Question: I have a big problem converting doc/docx to pdf.
I created a file conversion API with Symfony. I mainly work on ubuntu, and never had any problems.
But I have to migrate from Ubuntu to Alpine. And there comes the tragedy.
Basically, the text is converted into strange characters.
example result conversion
Image pdf converted

I have searched far and wide, but nothing that is relevant to my problem. The api is working and there are no problems there, but libreoffice does not work as it should.
I am open to any advice you could give me.
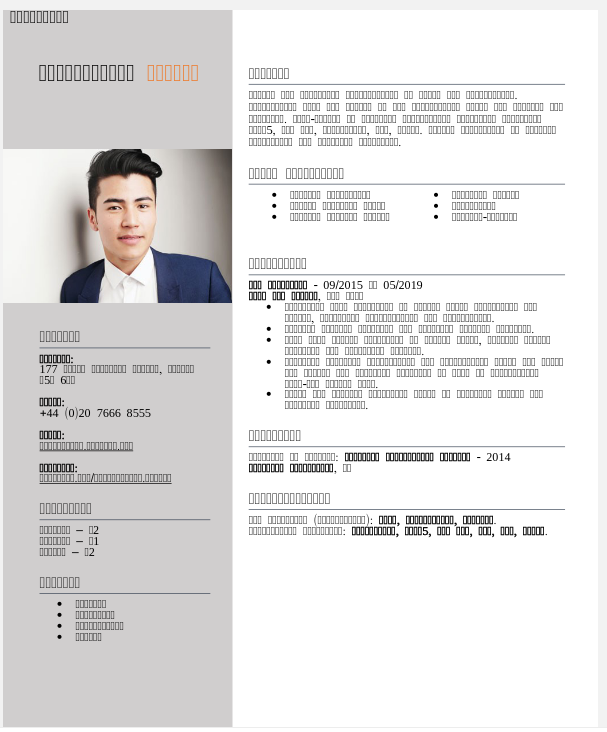
Answer: Alpine and a too minimalised os verion.
I created a classic php-apache docker container in parallel, which solved my problem.
Now everything works without any problems.
Executing a call to api rest of the converter, integrated as a promise in the main api.